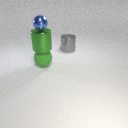
large green metal cylinder above large green rubber sphere